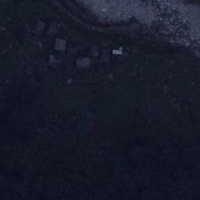
EUNIS habitat code: 45
Species observed at this site:
Sedum album